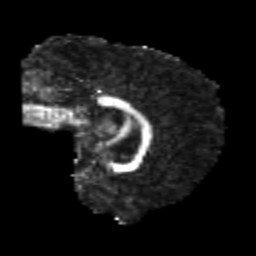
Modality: FA
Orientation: sagittal
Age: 22
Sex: male
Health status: healthy
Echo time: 0.074 s